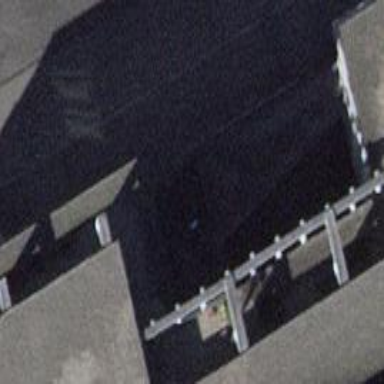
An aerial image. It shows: View of roof of building.